Interaction volume radius: 10 \u00c5
Interaction volume height: 20 \u00c5
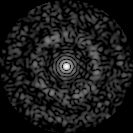
Disorder parameter: 0.842